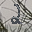
Label: 2